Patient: sex M, age 73
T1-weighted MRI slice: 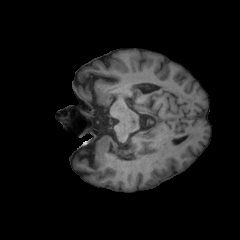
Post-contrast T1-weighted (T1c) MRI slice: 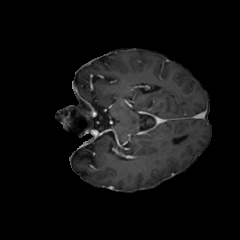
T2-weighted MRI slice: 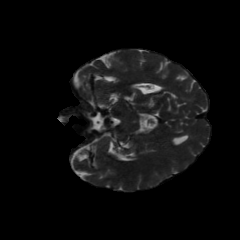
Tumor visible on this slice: no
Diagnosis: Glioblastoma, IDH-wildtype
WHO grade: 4